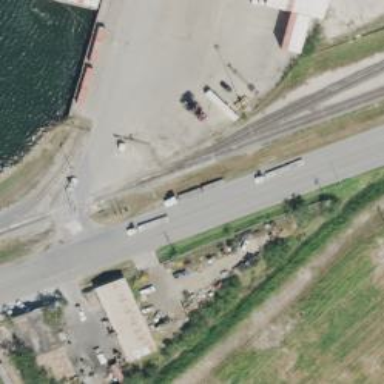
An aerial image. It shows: Railway yard.